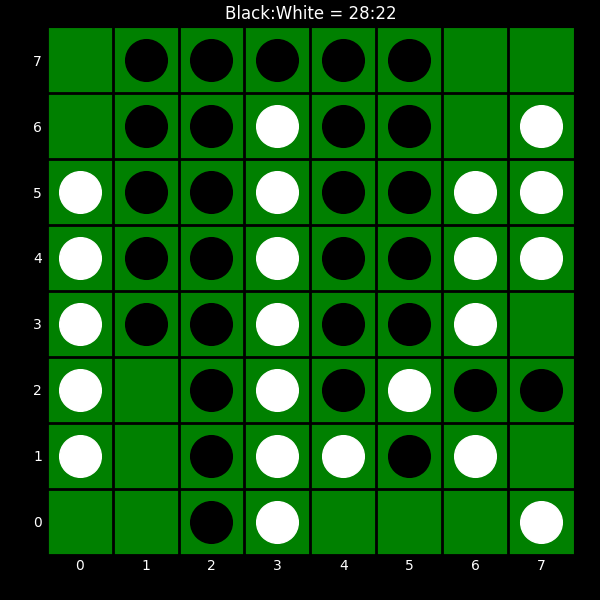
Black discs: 28
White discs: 22